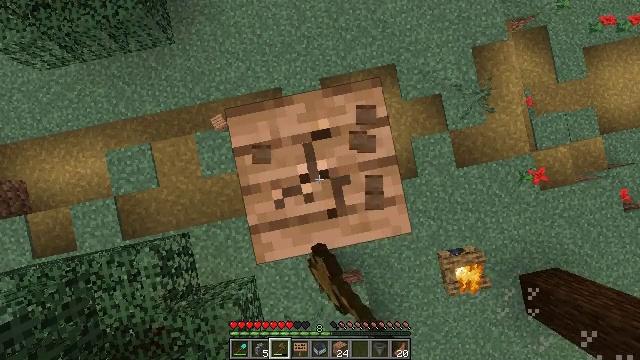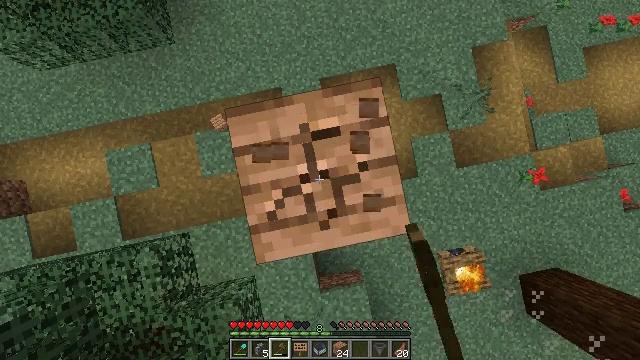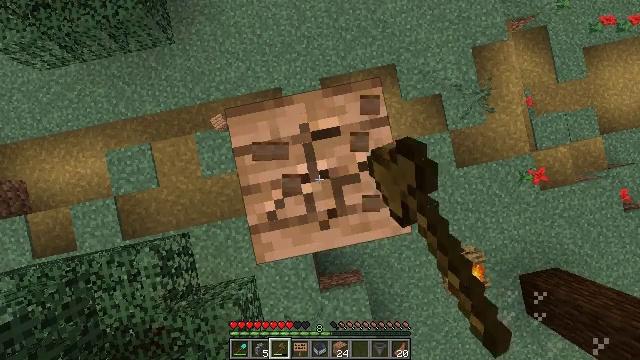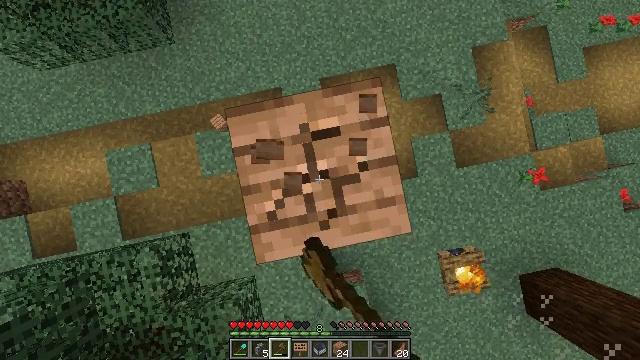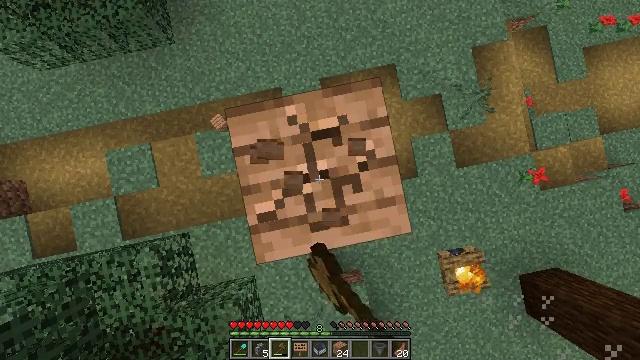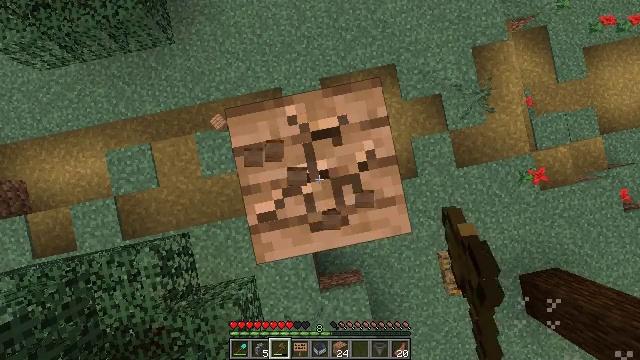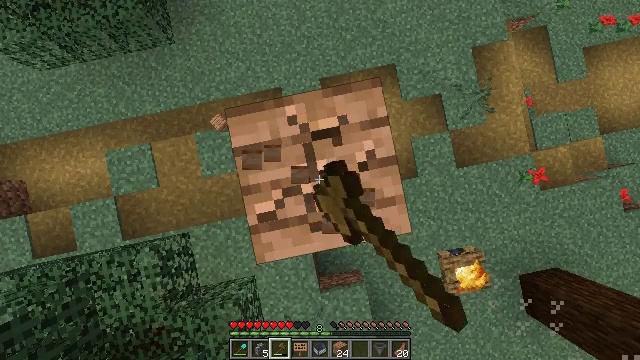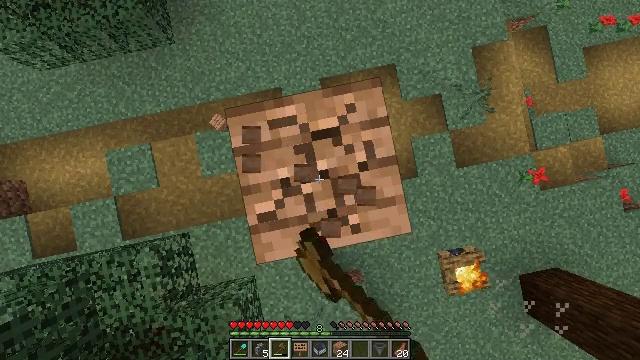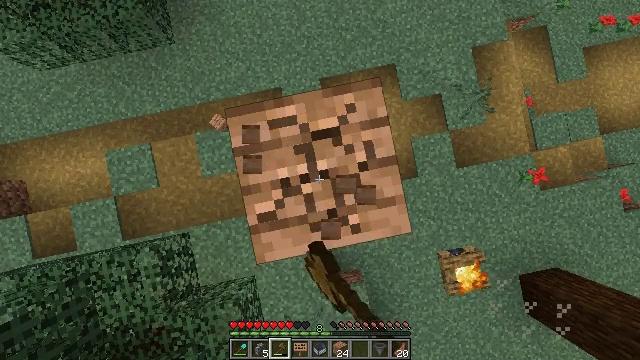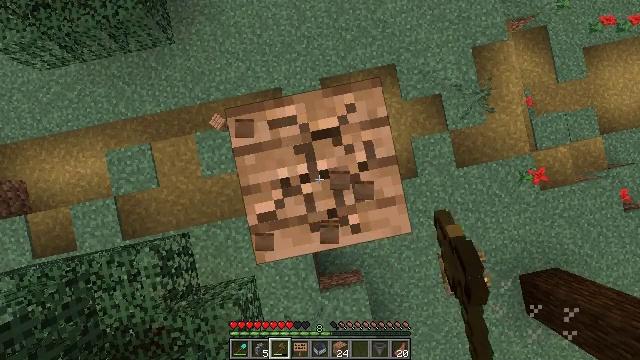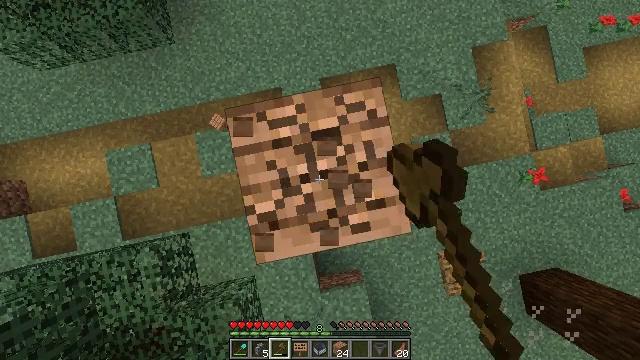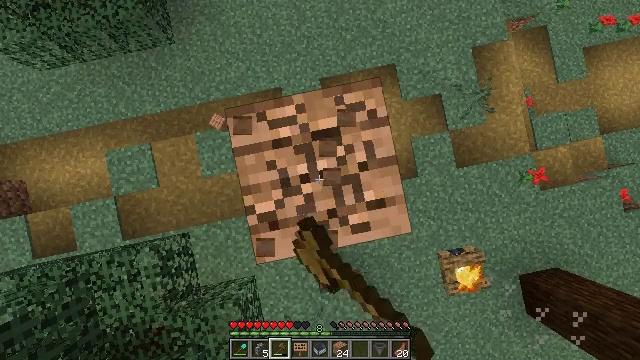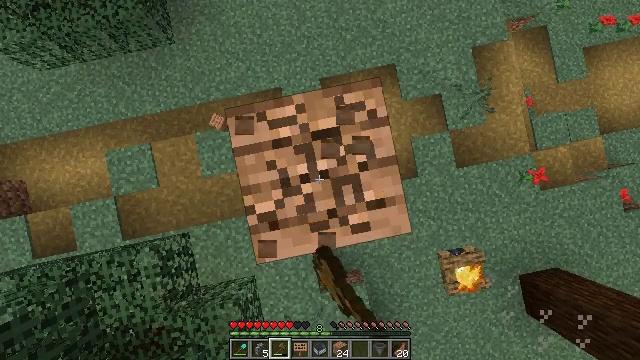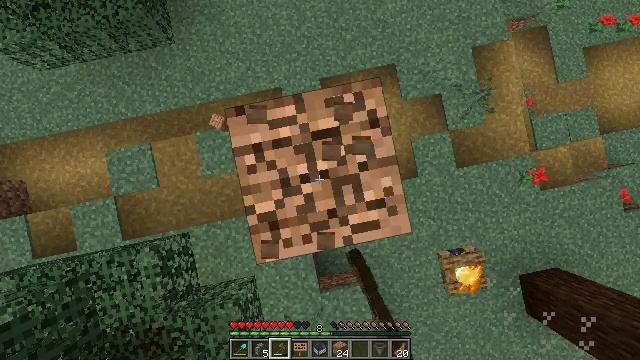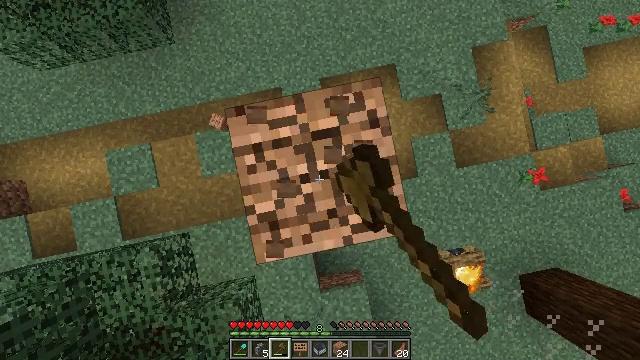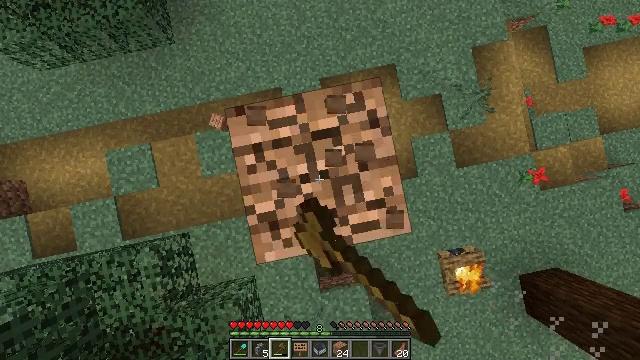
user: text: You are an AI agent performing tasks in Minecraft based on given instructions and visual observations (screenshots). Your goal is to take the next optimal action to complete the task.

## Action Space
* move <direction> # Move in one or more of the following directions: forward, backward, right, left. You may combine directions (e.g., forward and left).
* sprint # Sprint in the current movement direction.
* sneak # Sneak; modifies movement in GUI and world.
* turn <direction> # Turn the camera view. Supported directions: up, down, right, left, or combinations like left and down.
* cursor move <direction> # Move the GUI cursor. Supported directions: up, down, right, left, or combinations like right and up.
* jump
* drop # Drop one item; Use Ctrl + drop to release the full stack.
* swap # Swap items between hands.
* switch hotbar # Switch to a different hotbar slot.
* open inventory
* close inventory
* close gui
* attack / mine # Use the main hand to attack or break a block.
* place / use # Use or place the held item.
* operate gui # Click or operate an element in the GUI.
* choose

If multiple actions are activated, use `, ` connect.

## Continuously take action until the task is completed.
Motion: motion action
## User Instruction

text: Mine jungle planks from a structure.
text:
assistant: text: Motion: attack / mine
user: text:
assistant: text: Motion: attack / mine
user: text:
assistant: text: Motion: attack / mine
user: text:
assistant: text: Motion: attack / mine
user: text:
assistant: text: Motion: attack / mine
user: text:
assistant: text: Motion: attack / mine
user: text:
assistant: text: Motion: attack / mine
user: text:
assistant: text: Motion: attack / mine
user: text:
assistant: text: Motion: attack / mine
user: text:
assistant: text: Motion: attack / mine
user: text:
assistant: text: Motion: attack / mine
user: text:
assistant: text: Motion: attack / mine
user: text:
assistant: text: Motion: attack / mine
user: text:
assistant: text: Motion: attack / mine
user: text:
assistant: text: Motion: attack / mine
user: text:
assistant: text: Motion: attack / mine
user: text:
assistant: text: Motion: attack / mine
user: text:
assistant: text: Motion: attack / mine
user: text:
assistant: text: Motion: attack / mine
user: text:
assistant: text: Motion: attack / mine
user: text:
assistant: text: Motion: attack / mine
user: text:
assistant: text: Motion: attack / mine
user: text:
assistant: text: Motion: attack / mine
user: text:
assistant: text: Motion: attack / mine
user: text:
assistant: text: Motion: attack / mine
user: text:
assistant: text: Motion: attack / mine
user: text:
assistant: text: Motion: attack / mine
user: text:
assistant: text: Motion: attack / mine
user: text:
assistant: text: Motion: attack / mine
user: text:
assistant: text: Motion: attack / mine